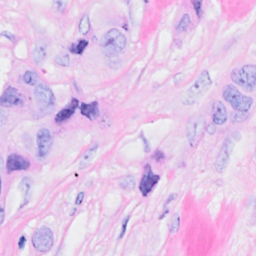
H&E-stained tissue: Breast